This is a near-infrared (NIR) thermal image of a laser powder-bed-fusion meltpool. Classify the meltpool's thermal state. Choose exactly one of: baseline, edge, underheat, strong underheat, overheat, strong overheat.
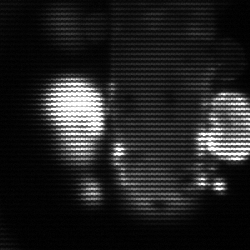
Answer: strong underheat